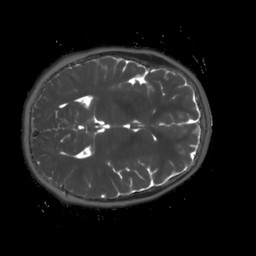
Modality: T2map
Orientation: axial
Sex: male
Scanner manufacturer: siemens
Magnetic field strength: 3 T
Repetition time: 4 s